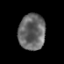
Tissue: prostate
Cell type: Myeloid cells
Senescence score: 0.2023
Nuclear area (px): 940
Mean DAPI intensity: 104.06